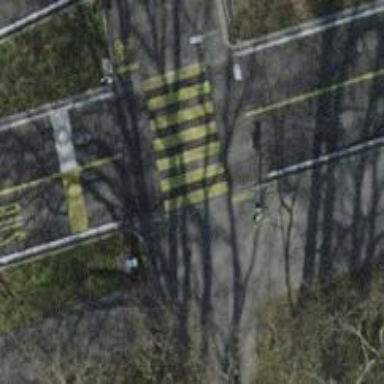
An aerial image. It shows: Crossing with traffic signals.